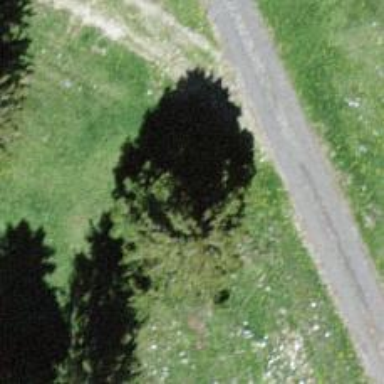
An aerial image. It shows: Needle-leaved tree in its natural environment.